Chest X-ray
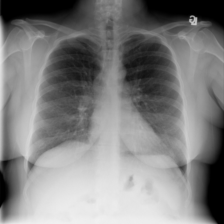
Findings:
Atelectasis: negative
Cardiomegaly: negative
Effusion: negative
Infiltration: negative
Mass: negative
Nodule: negative
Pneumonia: negative
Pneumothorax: negative
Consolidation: negative
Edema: negative
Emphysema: negative
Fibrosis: negative
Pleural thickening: negative
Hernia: negative